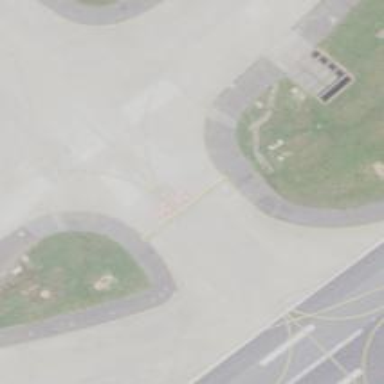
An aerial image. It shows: View of taxiway at the airport.